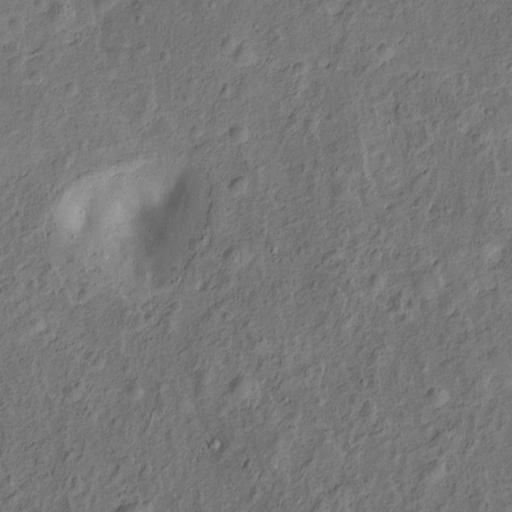
Classes present: Background, Cone